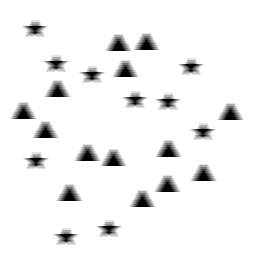
Squares: 0
Triangles: 14
Stars: 10
Total shapes: 24